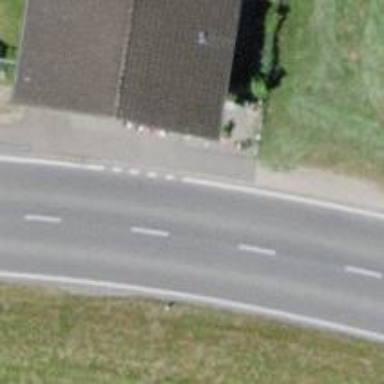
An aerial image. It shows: Tertiary road.